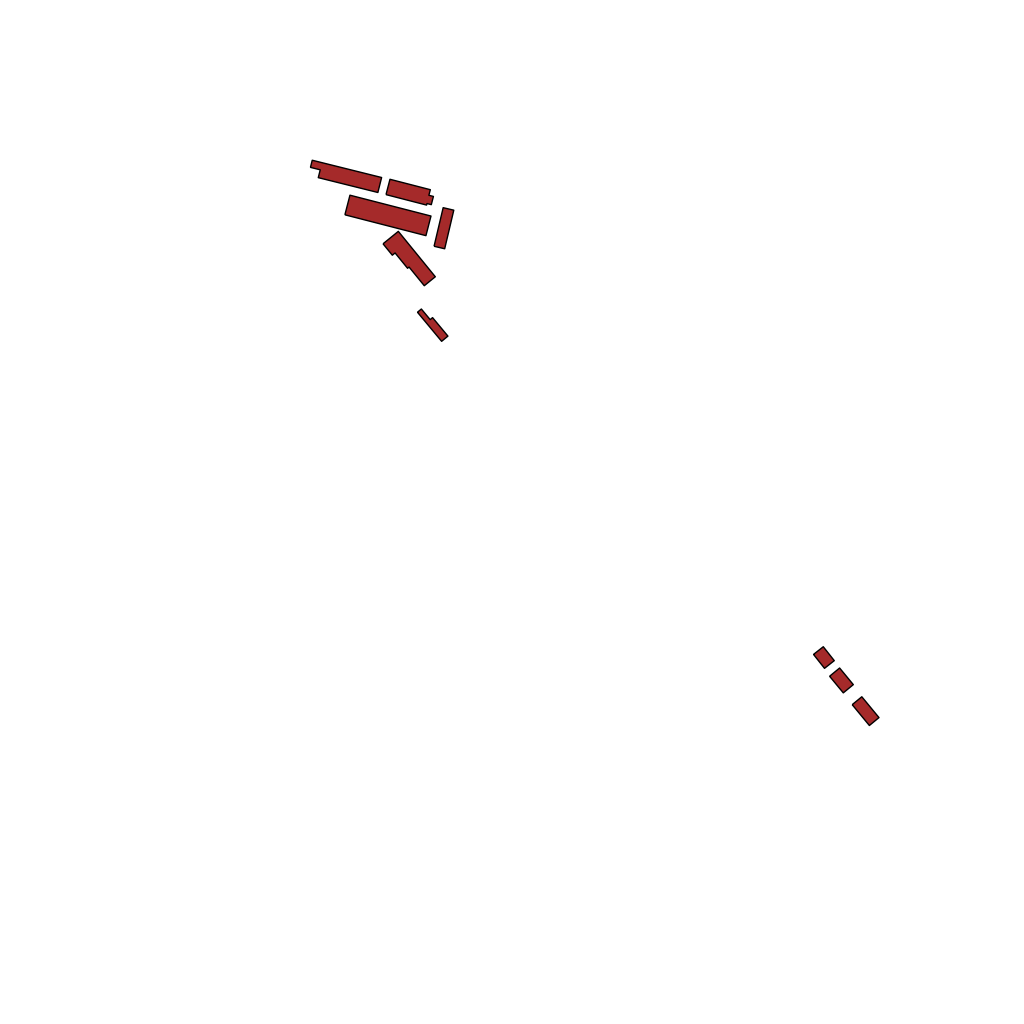
Tags: overhead vector_map, industrial, recreation, special, individual_rise, density_1, Facility, 1.0 km²